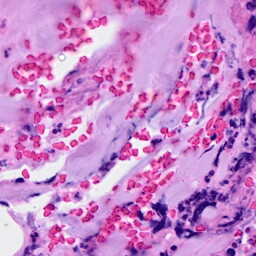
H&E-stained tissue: Breast